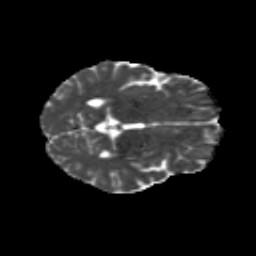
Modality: MD
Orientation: axial
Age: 29
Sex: male
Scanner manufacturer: siemens
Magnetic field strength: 3 T
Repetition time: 8.8 s
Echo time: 0.085 s